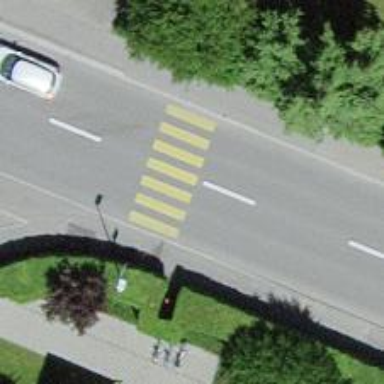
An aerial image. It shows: Uncontrolled crossing on the road.